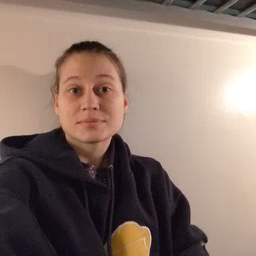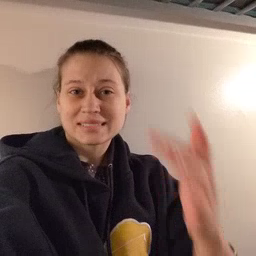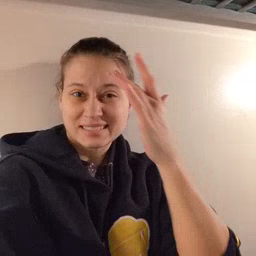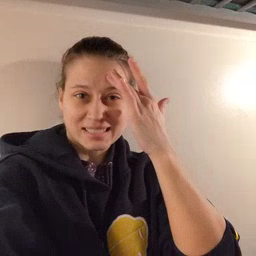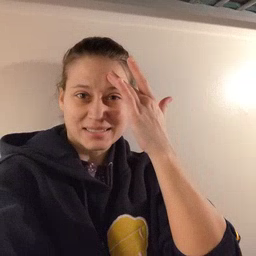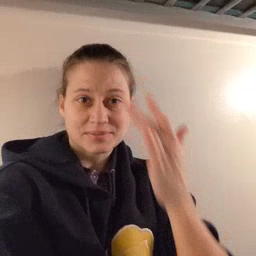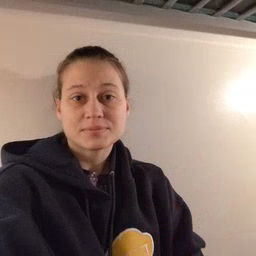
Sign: sick